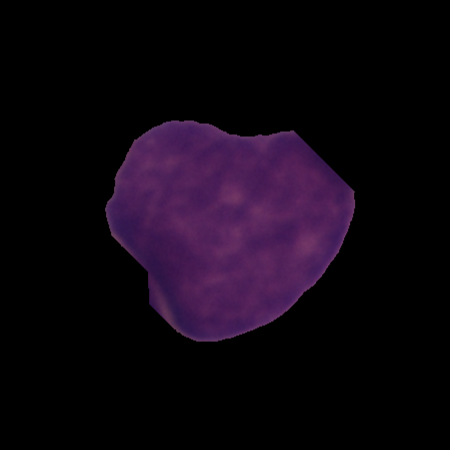
Label: cancer